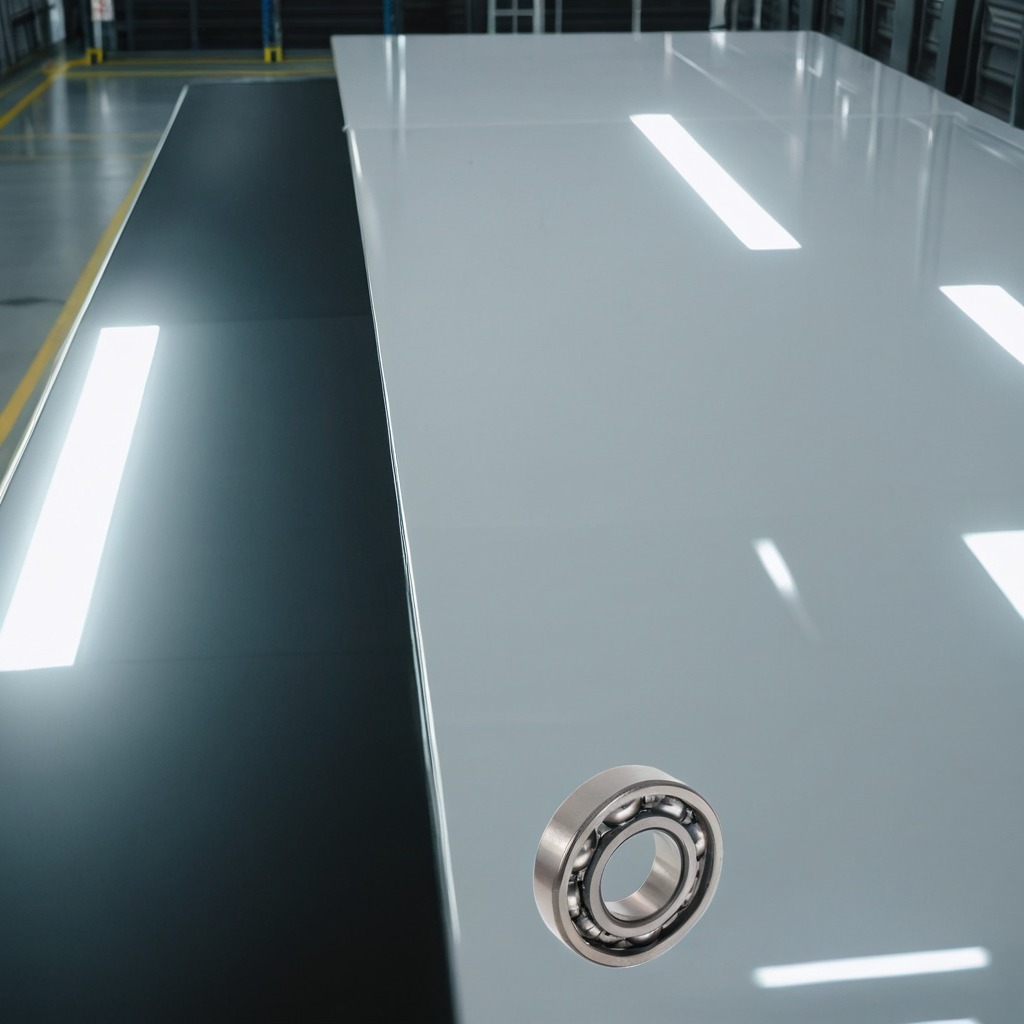
A metal ball bearing is lying on the table.